五年级 · 立体几何学
一个长方体礼盒, 长 15 厘米, 宽 4 厘米, 高 6 厘米（如图）。现用红丝带把它扎好, 接头处长 10 厘米。捆扎这个盒子共要用多长的红丝带?

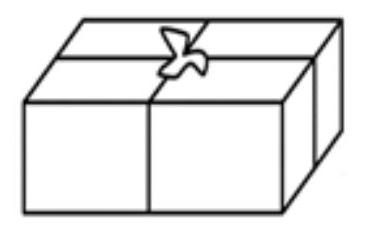
答案: 解72 厘米

【分析】已知长方体礼盒, 长 15 厘米, 宽 4 厘米, 高 6 厘米。观察图片可知, 红丝带的长度 $=4$ 条高 +2 条长 +2 条宽 + 接头处的长度, 据此解答即可。

【详解】 $6 \times 4+15 \times 2+4 \times 2+10$

$=24+30+8+10$

$=72$ (厘米)

答：捆扎这个盒子共要用 72 厘米长的红丝带。

【点睛】本题考查了长方体棱长和公式的灵活应用，关键在于判断红丝带由几条长、宽、高组成。